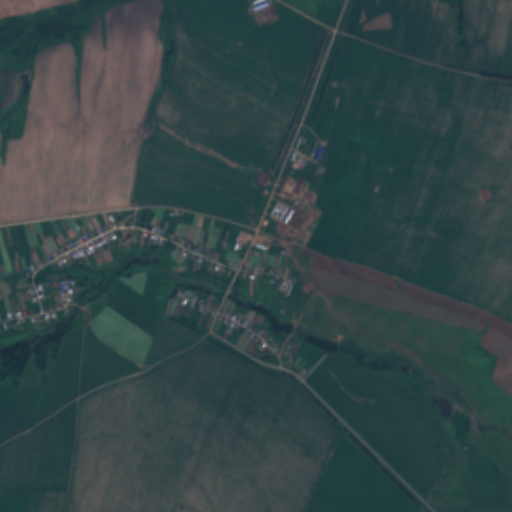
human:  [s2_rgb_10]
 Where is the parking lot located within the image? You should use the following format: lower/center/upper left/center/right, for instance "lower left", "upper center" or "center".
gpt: The parking lot is located in the center left of the image.
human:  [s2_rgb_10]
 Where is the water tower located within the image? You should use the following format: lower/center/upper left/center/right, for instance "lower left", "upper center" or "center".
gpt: The water tower is located in the center of the image.
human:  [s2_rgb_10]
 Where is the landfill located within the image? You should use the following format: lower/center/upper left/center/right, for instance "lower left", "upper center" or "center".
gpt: There is no landfill in the image.